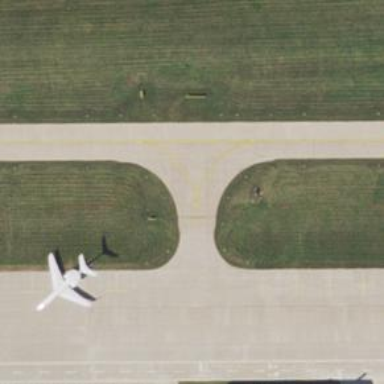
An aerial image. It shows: View of taxiway at the airport.